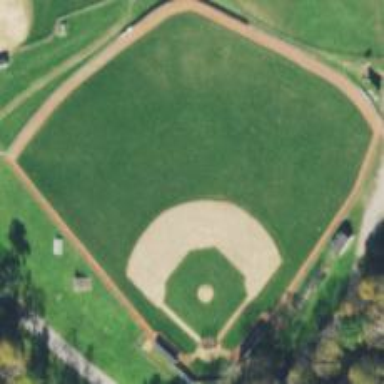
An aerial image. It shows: Baseball pitch for leisure and sports activities.